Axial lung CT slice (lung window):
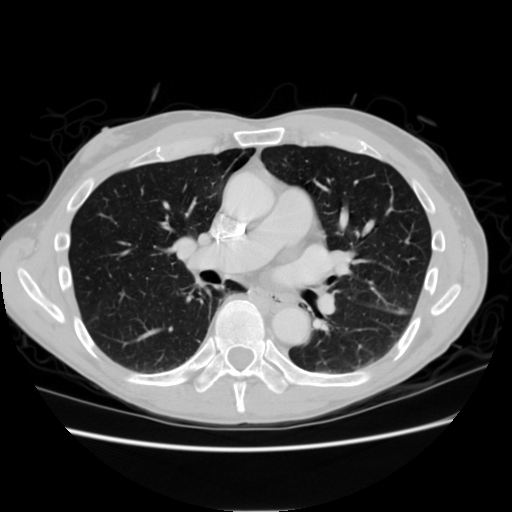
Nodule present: no